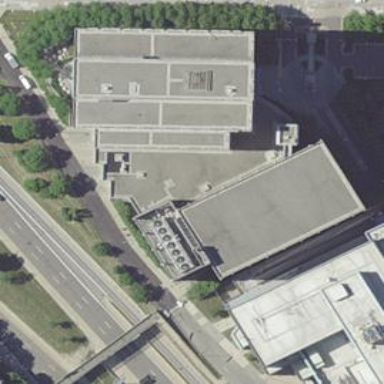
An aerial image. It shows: Multi-storey parking building.